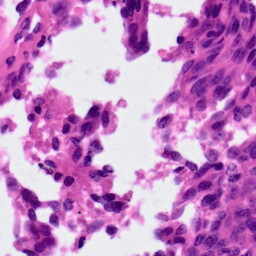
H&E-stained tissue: Ovarian